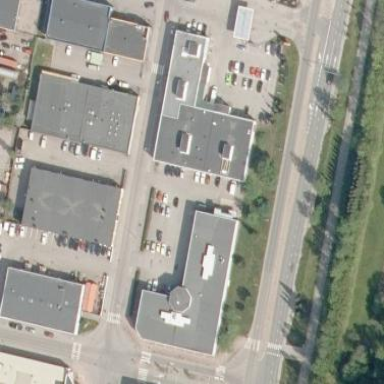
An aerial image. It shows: Flat-roofed building used for retail purposes. It is located next to fitness centre on leisure land.